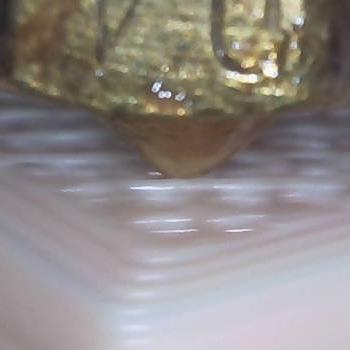
Flow rate: 47%